Question: As you can see in the image below, I have a red div at the size of the "screen", what I want to is to make content scrollable in that area only. Is there a way to do that?

The whole pad's css:
'''
#mainWindow{
margin-left:auto;
margin-right:auto;
background-image:url("../images/mainWindow.png");
background-size:100% 100%;
height:100%;
width:80%;
padding:55px 60px 95px 65px;
box-sizing:border-box;
position: relative;
}
'''
Screen's css:
'''
#screen{
border:1px solid red;
width:100%;
height:100%;
}
'''
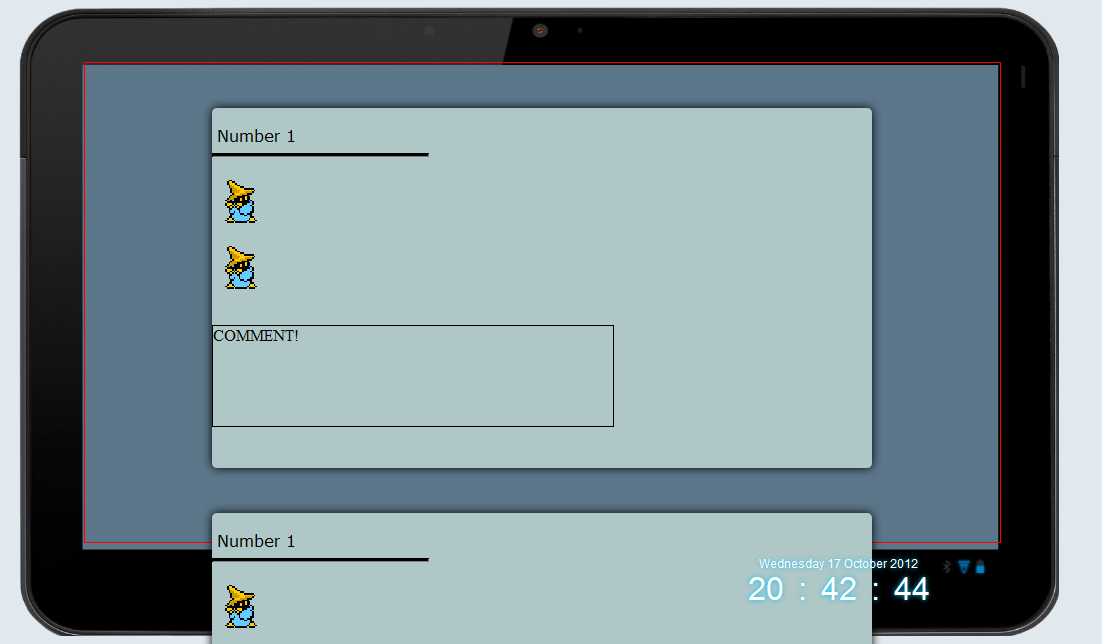
Answer: Try adding 'overflow-y: scroll' to your '#mainWindow' CSS declaration.
(Or alternatively to your '#screen' CSS declaration.)